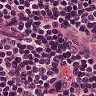
Metastatic tissue present: no